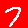
Digit: 7